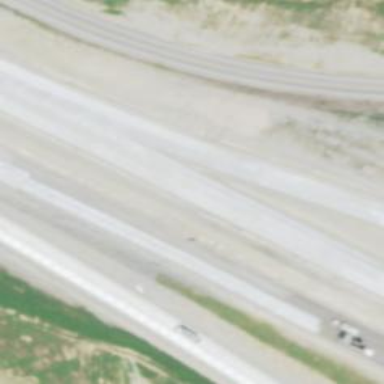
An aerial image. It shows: Motorway.